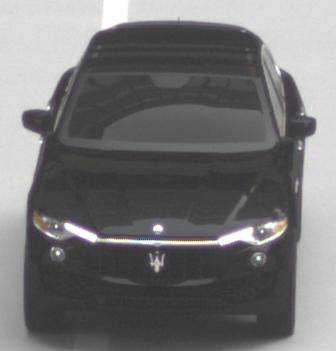
Make: Maserati
Model: Levante GT Hybrid
Detailed model: Levante
Model produced from: 2021/07
Model produced until: 2022/10
Doors: 4
Color: black
Road condition: dry road
Daytime: midday
Contrast: low contrast